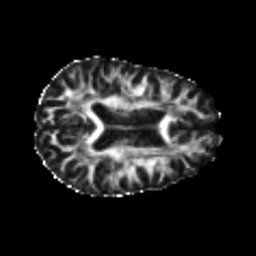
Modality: FA
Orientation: axial
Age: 24
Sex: female
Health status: healthy
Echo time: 0.074 s